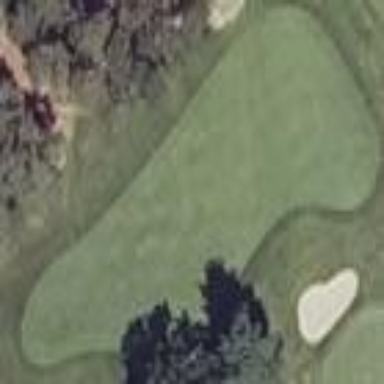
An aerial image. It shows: Scenic golf fairway.